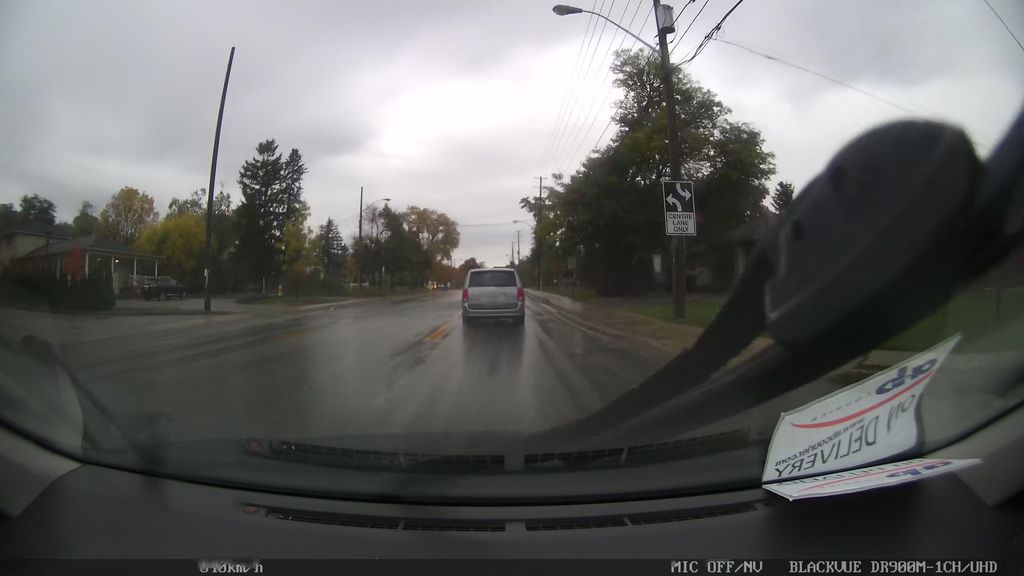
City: toronto